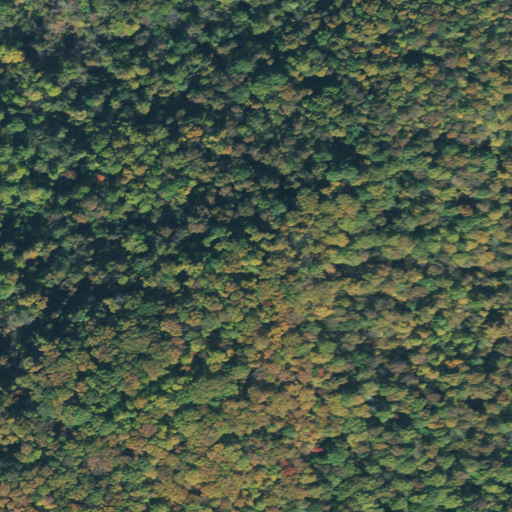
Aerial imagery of cape in Tennessee named Dotson Point containing only deciduous forest